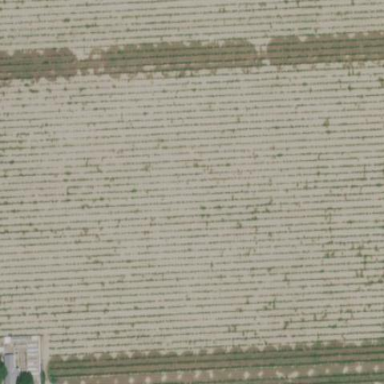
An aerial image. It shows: Vineyard with grape crops.